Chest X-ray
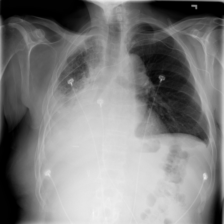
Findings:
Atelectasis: positive
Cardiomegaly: negative
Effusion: negative
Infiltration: negative
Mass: negative
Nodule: negative
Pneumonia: negative
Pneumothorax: negative
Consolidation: negative
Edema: negative
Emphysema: negative
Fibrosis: negative
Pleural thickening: negative
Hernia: negative